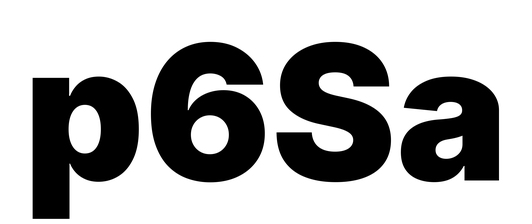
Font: Inter_Black